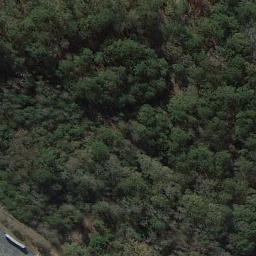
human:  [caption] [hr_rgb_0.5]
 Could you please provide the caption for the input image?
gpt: The forest is consist of yellow and green trees next to the road .

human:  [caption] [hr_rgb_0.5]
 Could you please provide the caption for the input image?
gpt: Many green trees are in a forest beside a road .

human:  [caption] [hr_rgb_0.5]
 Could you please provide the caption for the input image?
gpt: This is a dense forest .

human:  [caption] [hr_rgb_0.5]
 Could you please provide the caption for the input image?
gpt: The forest has a lot of dense green trees of different heights .

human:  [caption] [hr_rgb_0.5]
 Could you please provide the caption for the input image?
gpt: A dense forest with many green trees .